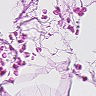
Metastatic tissue present: no